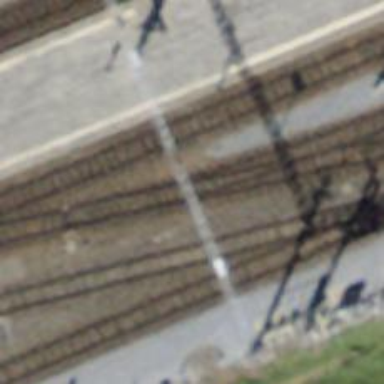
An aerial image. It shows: Railway switch.